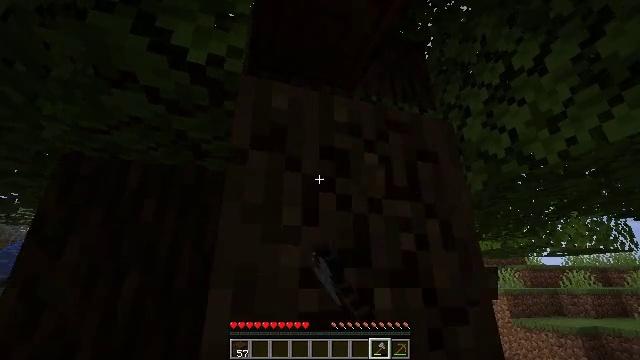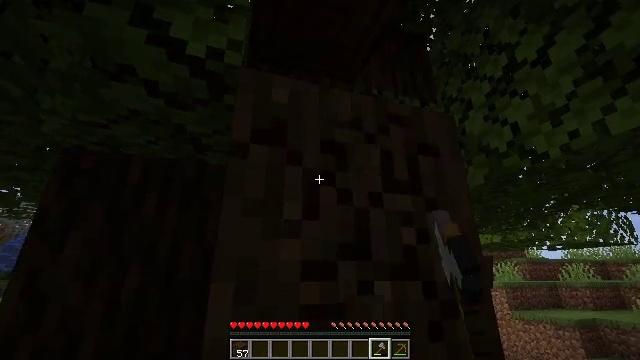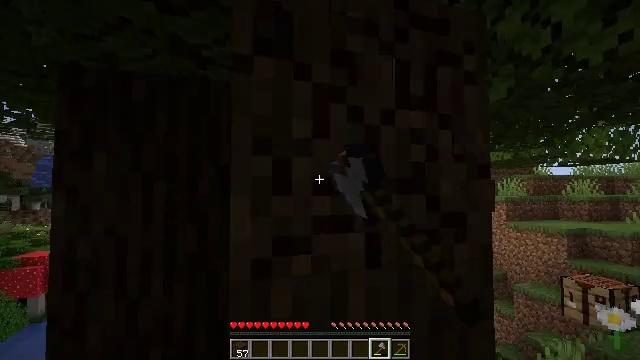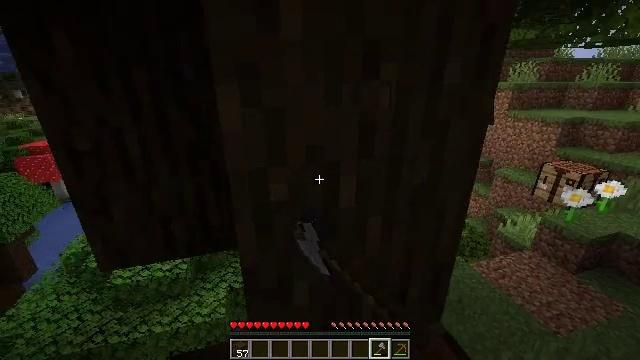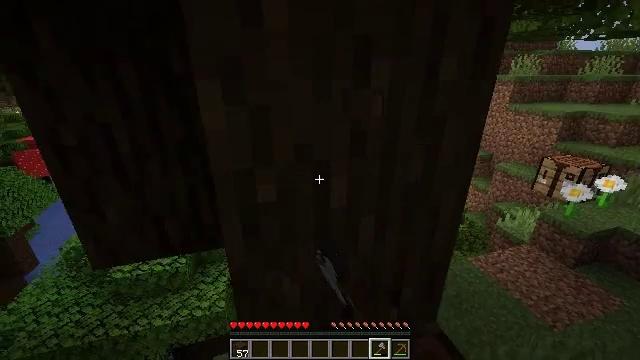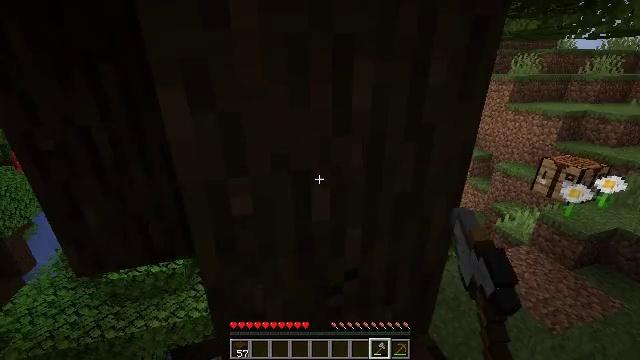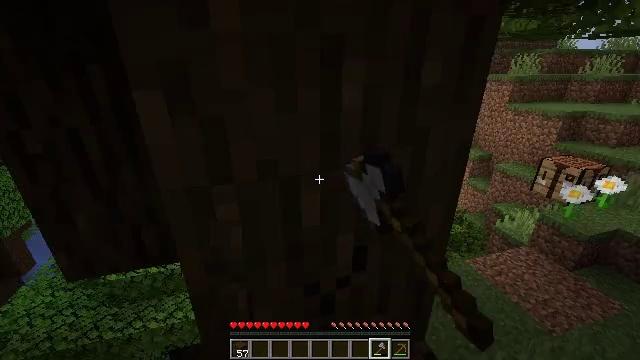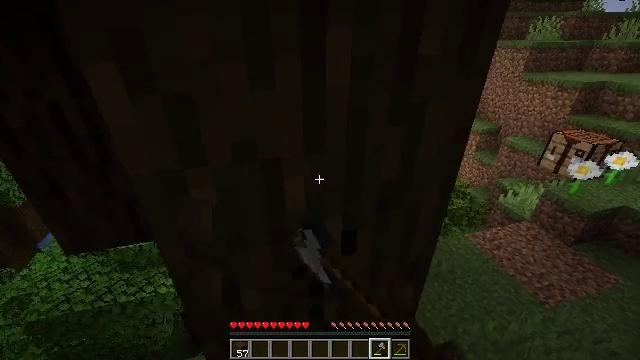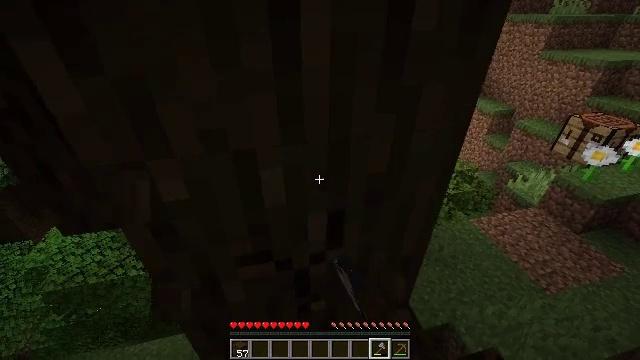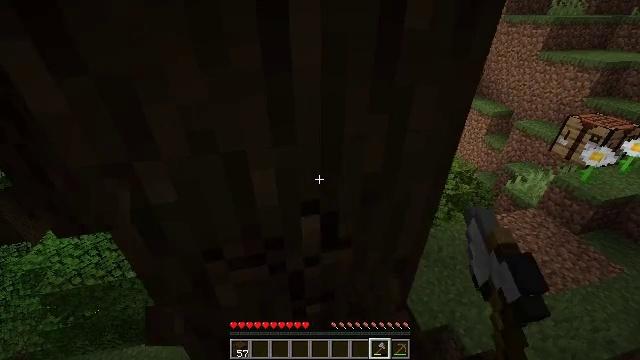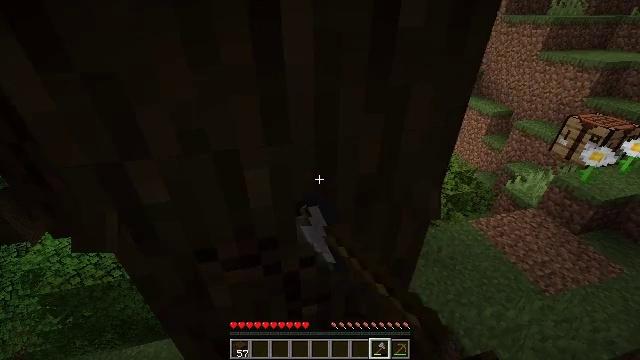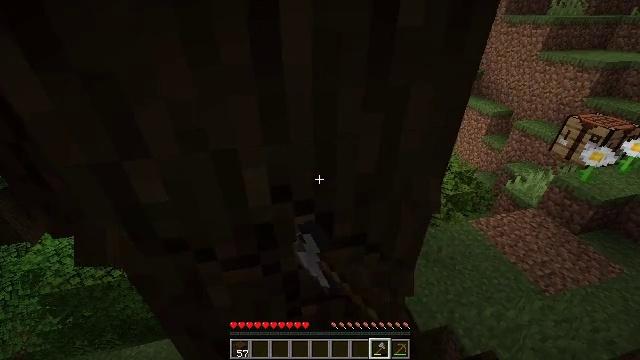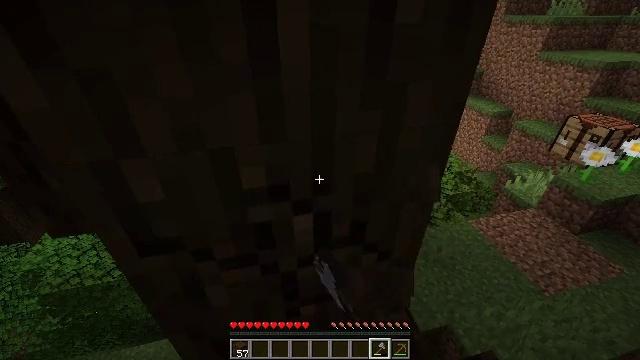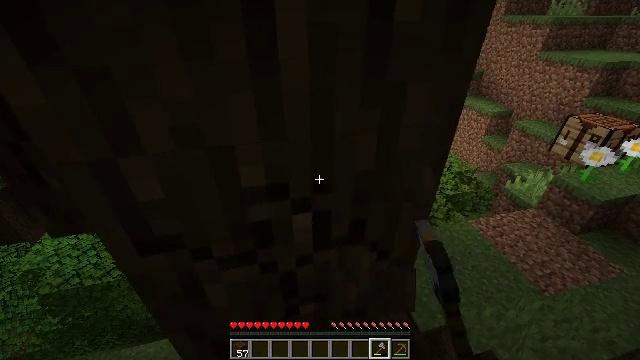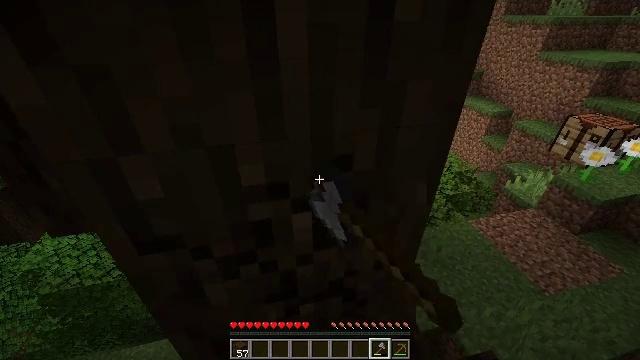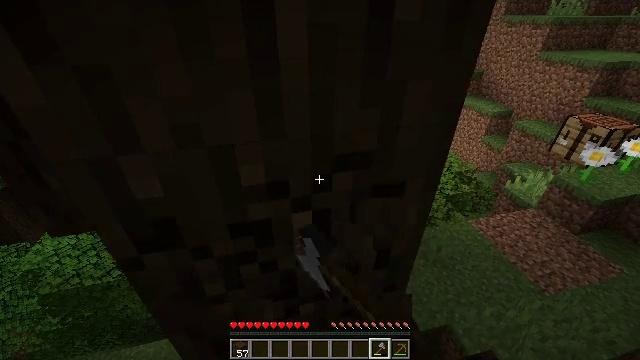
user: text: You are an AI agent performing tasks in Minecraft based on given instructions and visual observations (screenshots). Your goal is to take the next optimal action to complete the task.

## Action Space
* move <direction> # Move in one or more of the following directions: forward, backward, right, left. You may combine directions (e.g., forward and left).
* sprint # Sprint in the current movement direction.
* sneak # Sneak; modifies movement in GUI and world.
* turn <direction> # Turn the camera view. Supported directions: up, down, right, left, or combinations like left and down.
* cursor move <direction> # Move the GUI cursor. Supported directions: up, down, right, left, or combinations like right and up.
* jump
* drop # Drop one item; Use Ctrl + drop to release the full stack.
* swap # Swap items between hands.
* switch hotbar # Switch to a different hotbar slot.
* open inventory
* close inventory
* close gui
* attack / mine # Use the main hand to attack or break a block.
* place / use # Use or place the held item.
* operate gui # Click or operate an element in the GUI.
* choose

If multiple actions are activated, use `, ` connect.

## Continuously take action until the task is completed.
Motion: motion action
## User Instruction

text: Mine the dark oak log from a tree.
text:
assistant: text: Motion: sneak, turn down, attack / mine
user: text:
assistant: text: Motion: sneak, turn left and down, attack / mine
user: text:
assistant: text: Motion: move forward and move right, sneak, turn down, attack / mine
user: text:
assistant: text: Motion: move forward and move right, sneak, turn down, attack / mine
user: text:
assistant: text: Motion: move forward and move right, sneak, attack / mine
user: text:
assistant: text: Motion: move forward and move right, sneak, attack / mine
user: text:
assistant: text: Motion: move forward and move right, sneak, turn left and down, attack / mine
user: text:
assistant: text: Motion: sneak, turn left and down, attack / mine
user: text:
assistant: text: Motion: sneak, attack / mine
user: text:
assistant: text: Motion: sneak, attack / mine
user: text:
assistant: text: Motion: sneak, attack / mine
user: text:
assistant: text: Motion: sneak, attack / mine
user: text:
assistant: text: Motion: sneak, attack / mine
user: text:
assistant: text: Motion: sneak, attack / mine
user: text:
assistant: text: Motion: sneak, attack / mine
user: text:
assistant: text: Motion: sneak, attack / mine
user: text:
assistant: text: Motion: sneak, attack / mine
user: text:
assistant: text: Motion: sneak, attack / mine
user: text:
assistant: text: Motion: sneak, attack / mine
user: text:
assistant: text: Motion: sneak, attack / mine
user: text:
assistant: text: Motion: sneak, attack / mine
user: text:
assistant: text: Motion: sneak, attack / mine
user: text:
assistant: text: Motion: move forward, sneak, turn left and up, attack / mine
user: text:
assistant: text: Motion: move forward, sneak, turn left and up, attack / mine
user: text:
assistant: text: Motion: move forward, sneak, attack / mine
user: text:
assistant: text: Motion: move forward, sneak, attack / mine
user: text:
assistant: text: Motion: move forward, sneak, attack / mine
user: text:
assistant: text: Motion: move forward, sneak, attack / mine
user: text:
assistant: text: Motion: move forward, sneak, attack / mine
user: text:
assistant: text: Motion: move forward, sneak, attack / mine